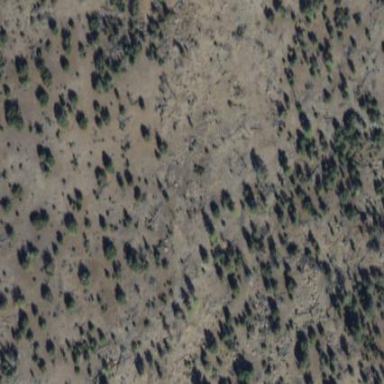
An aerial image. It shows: Patch of scrub vegetation.